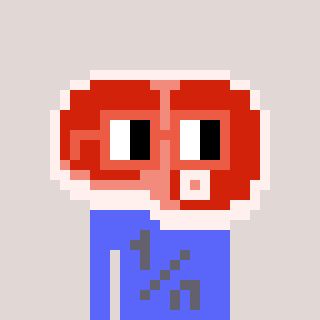
a pixel art character with square orange glasses, a steak-shaped head and a purple-colored body on a warm background